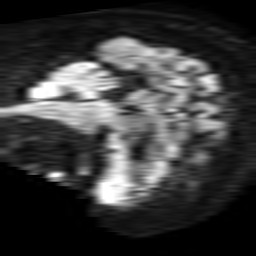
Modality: TRACE
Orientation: sagittal
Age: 61
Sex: male
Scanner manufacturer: philips
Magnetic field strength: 1.5 T
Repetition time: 3.398 s
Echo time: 0.06922 s